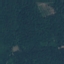
Label: Forest